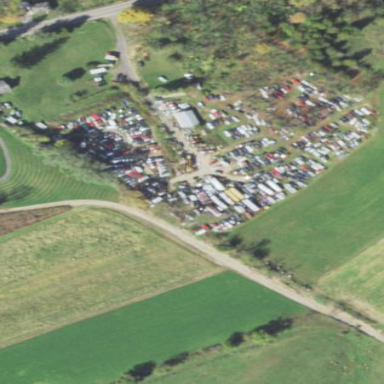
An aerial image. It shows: Scrap yard situated in industrial area.